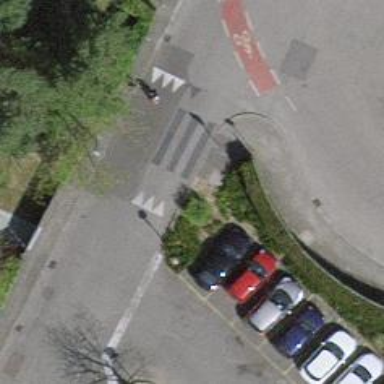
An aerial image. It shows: Uncontrolled crossing with traffic calming table.